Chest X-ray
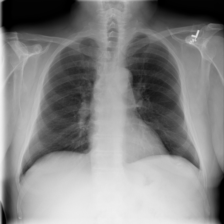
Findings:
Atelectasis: negative
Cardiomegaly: negative
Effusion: negative
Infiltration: negative
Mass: negative
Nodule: negative
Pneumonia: negative
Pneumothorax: negative
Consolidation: negative
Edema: negative
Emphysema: negative
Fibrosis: negative
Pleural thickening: negative
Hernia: negative